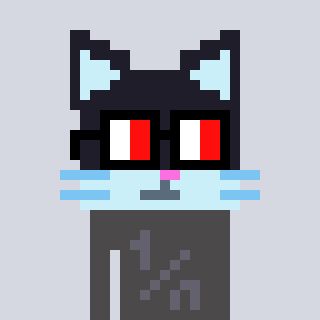
a pixel art character with square glasses with black frames and red eyes, a cat-shaped head and a grayscale-colored body on a cool background